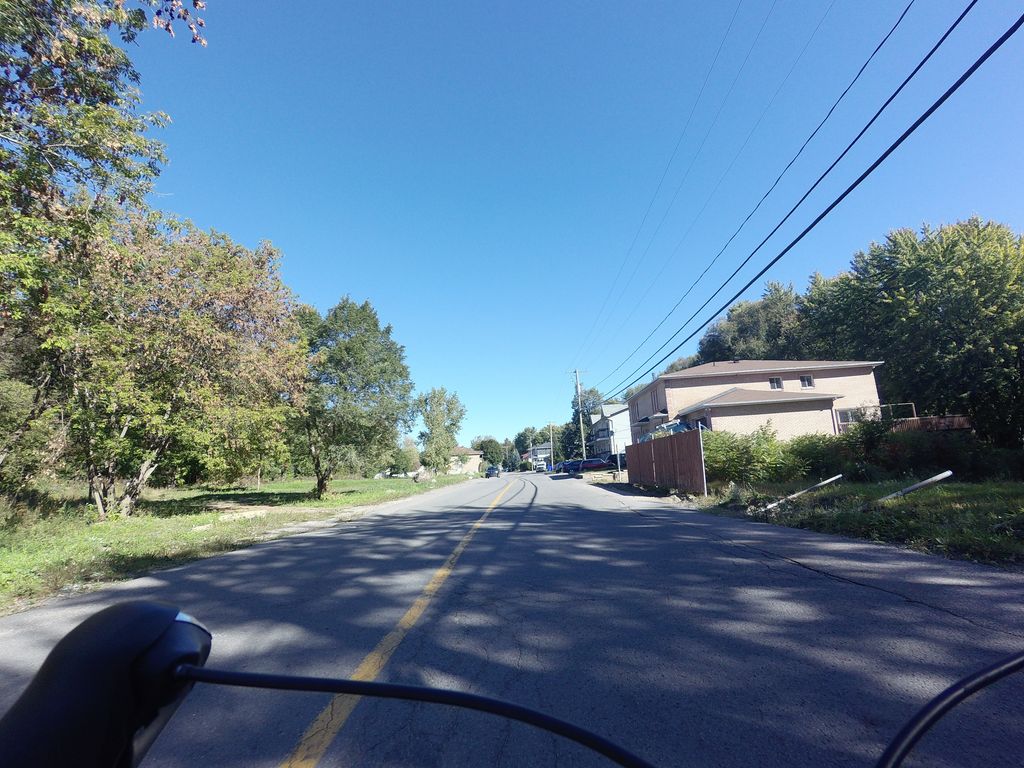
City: ottawa-gatineau